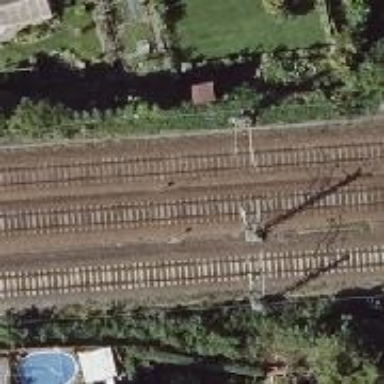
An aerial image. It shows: Railway signal.